Question: Ok i have a custom post type on my blog called videos, where i only post a video. There's a sceen cap below

here is the code of that template page below
'''
<?php
/*
Template Name: Single Videos
*/
?>
<?php get_header() ?>
<div id="wrapper">
<div id="container">
<div id="contentfull">
<?php the_post() ?>
<div class="entry-wide">
<center><h2 class="page-title2"><?php the_title() ?></h2> </center>
<div class="entry-videoo">
<?php the_content() ?>
<?php wp_link_pages('before=<div class="page-link">' . __( 'Pages:', 'wpbx' ) . '&after=</div>') ?>
</div>
<div id="videosidebar">
<?php
$queryObject = new WP_Query( 'post_type=videos&posts_per_page=2020&orderby=rand' );
// The Loop!
if ($queryObject->have_posts()) {
?>
<?php
while ($queryObject->have_posts()) {
$queryObject->the_post();
?>
<table width="100%" border="0" cellspacing="0" cellpadding="0">
<tbody>
<tr>
<td valign="top" width="1%">
<div id="videoimg"><a href="<?php the_permalink(); ?>" title="<?php printf(__( 'Read %s', 'wpbx' ), wp_specialchars(get_the_title(), 1)) ?>">
<?php the_post_thumbnail('video-post'); ?>
</a></div>
</td>
<td valign="top" width="90%">
<a href="<?php the_permalink(); ?>"><?php the_title(); ?></a>
</td>
</tr>
</table>
<?php
}
?>
<?php
}
?>
</div>
<div class="entry-info">
<div class="entry-meta-top">
<span class="entry-date"><font color="#e60288"><b><?php the_time(__('F jS, Y', 'kubrick')) ?></b></font></span>
<span class="entry-meta-sep">|</span>
<span class="entry-cat">Published in: <?php the_category(', '); ?> </span>
<div id="sharing">
<span class='st_facebook_hcount' st_title='<?php the_title(); ?>' st_url='<?php the_permalink(); ?>' displayText='share'></span><span class='st_twitter_hcount' st_title='<?php the_title(); ?>' st_url='<?php the_permalink(); ?>' displayText='share'></span><span class='st_plusone_hcount' st_title='<?php the_title(); ?>' st_url='<?php the_permalink(); ?>' displayText='share'></span></div>
</div>
<br>
<?php the_tags( __( '<span class="tag-links"><strong>More On:</strong> ', 'wpbx' ), ", ", "</span>
" ) ?>
<div class="entry-content">
<?php the_excerpt(); ?>
</div>
</div>
<div class="entry-commm">
<?php comments_template(); ?></div>
</div><!-- entry -->
</div><!-- #contentfull -->
</div><!-- #container -->
</div><!-- #wrapper -->
<?php get_footer() ?>
'''
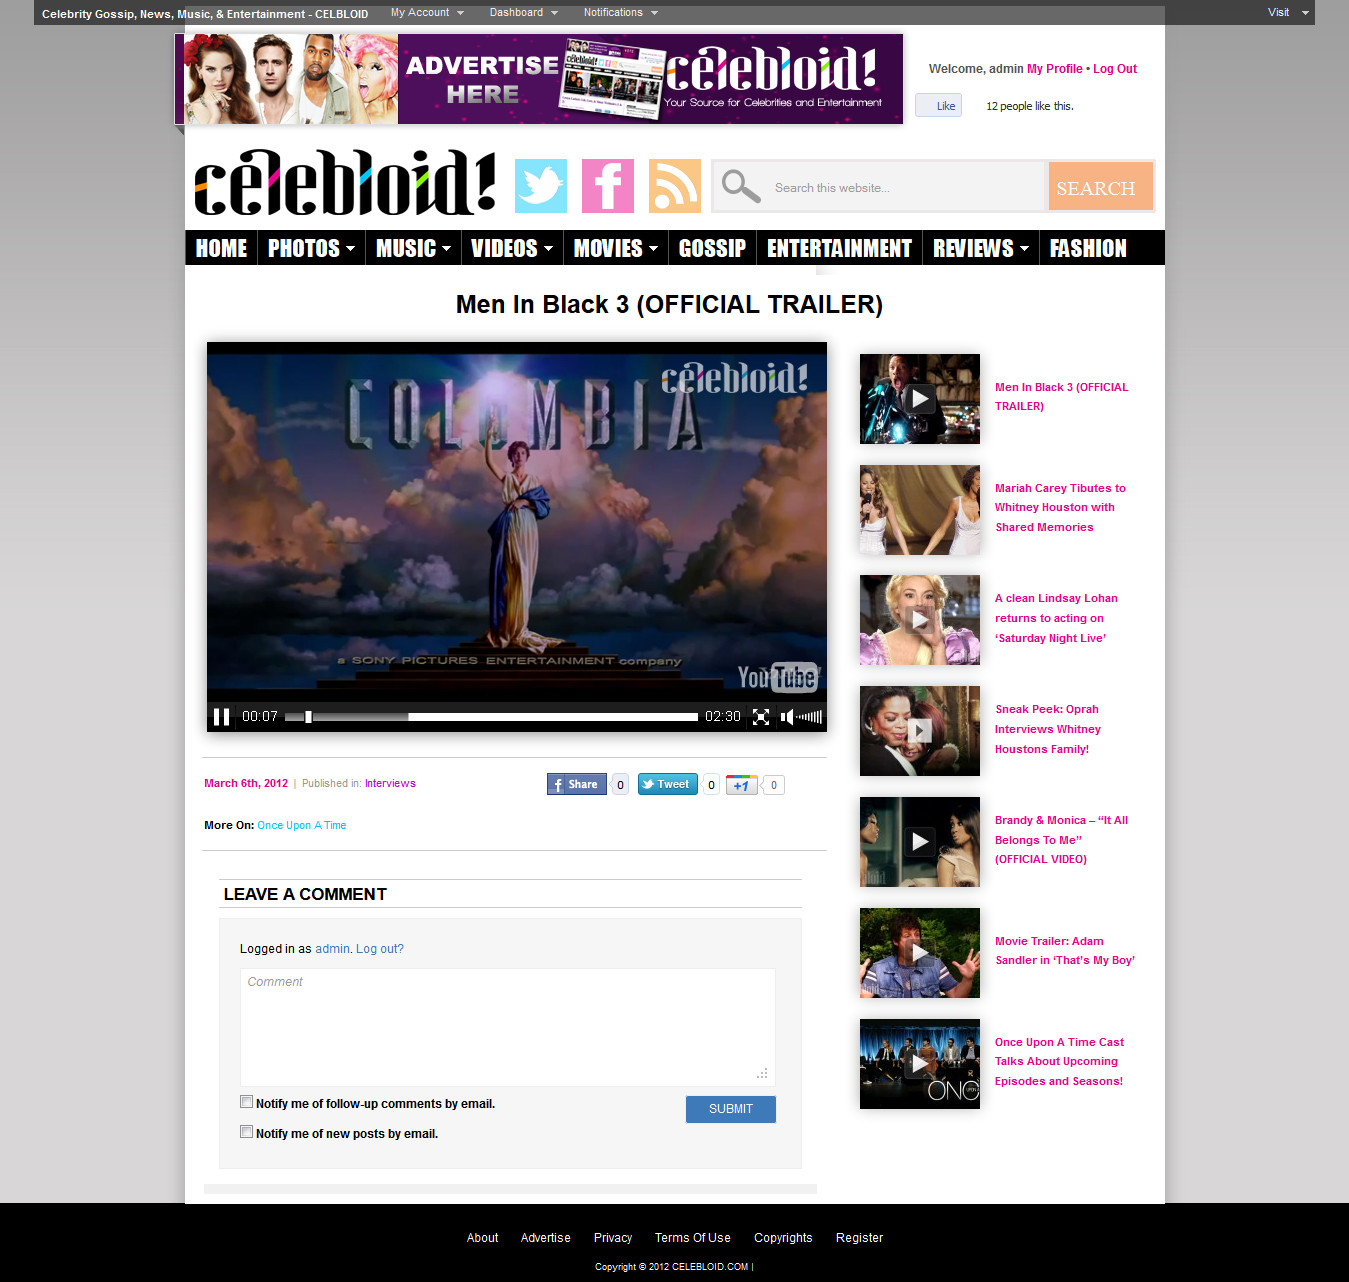
Answer: I think your issue is down to this call:
'''
$queryObject->the_post();
'''
overwriting the global '$post' variable. Your subsequent calls to (e.g.) 'the_title()' will use the values from that loop, not for the custom post itself. Try adding
'''
wp_reset_postdata()
'''
in your PHP code after the '$queryObject' loop (i.e. before '<div class="entry-info">').
And a minor thing - you're not closing your 'tbody' tag - run the generated HTML through <URL> and correct any issues; it'll help resolve any CSS issues you may hit in future.